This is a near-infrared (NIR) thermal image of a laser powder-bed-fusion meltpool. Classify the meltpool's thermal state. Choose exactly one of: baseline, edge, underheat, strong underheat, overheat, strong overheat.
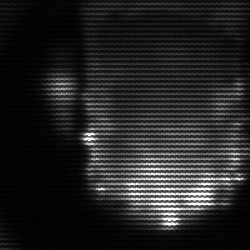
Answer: baseline